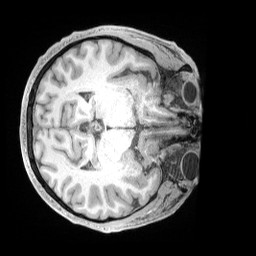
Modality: T1w
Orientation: axial
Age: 41
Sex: male
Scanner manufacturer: siemens
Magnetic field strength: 3 T
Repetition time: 2 s
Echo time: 0.00211 s